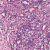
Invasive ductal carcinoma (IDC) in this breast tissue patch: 1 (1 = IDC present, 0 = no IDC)